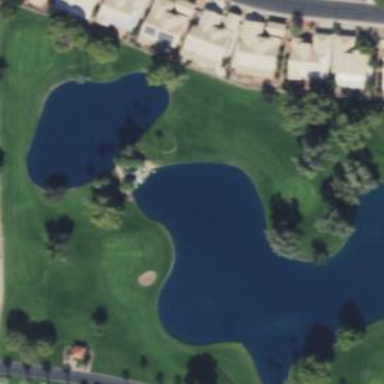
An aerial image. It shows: Golf rough area.